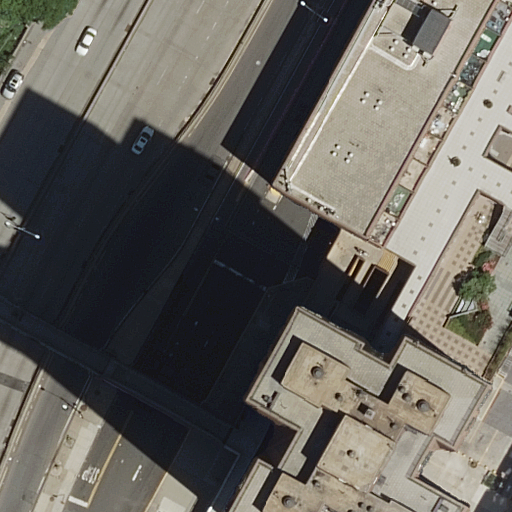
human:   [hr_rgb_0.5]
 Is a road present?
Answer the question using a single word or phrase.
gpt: yes

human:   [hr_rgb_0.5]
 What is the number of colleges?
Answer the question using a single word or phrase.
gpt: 1

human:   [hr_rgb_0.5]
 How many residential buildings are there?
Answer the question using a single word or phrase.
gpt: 2

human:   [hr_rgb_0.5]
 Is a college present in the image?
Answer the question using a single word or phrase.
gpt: yes

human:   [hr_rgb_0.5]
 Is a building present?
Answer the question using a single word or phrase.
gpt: yes

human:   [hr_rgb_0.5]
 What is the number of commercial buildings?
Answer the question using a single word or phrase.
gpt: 0

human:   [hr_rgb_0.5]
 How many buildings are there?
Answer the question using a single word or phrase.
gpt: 2

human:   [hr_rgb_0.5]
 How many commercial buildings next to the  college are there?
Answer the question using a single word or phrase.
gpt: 0

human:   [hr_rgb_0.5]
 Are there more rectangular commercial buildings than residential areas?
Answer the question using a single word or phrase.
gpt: no

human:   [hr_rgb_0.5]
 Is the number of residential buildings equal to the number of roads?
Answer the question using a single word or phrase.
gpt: no

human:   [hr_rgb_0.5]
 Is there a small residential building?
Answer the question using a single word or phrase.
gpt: no

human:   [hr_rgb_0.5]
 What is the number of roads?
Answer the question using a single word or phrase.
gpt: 22

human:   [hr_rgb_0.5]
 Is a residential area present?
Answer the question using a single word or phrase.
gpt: yes

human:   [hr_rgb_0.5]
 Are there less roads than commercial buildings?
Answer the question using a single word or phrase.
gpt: no

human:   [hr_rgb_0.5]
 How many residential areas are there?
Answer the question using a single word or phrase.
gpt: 1

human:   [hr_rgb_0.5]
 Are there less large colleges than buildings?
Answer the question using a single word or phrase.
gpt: yes

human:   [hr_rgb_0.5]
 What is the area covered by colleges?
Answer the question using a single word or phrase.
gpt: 0m2

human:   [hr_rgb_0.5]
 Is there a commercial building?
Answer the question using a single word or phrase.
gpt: no

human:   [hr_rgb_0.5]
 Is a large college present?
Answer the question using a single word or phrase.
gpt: no

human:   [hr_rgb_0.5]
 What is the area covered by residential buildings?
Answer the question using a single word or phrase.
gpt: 9059m2

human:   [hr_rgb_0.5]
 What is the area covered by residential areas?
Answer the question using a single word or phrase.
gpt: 10321m2

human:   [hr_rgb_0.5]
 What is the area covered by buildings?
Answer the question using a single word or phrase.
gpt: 9059m2

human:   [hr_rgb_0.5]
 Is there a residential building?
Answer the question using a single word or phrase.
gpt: yes

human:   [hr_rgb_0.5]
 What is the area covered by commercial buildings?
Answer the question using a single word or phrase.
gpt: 0m2

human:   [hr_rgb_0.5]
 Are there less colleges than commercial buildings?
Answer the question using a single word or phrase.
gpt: no

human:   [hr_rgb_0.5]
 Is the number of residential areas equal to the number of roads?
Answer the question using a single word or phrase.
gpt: no

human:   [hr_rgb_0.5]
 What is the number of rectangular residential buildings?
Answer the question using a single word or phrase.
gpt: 0

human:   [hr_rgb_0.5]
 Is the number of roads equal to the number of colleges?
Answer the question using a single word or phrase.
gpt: no

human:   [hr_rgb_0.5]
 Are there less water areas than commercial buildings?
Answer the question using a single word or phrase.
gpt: no

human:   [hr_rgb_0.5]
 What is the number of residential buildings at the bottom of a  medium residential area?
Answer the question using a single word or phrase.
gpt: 0

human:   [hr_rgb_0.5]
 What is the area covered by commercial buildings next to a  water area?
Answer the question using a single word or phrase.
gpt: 0m2

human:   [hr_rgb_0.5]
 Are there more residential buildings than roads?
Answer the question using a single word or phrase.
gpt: no

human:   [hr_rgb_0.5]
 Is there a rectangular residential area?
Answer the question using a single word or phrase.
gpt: no

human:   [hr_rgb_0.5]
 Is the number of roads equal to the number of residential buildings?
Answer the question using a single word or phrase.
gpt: no

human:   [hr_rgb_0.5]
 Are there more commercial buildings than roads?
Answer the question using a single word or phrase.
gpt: no

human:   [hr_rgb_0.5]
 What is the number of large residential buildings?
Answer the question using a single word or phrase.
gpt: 2

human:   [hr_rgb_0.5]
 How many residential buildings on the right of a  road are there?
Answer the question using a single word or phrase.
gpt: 2

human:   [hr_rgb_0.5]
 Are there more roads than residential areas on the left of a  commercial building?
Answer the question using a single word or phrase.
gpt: yes

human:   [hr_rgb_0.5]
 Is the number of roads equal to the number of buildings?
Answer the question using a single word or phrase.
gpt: no

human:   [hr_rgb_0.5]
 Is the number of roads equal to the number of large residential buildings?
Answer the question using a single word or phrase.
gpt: no

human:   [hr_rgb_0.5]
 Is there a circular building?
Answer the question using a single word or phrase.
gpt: no

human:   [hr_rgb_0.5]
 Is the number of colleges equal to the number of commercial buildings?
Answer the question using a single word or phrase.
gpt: no

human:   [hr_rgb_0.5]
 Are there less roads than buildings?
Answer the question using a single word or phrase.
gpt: no

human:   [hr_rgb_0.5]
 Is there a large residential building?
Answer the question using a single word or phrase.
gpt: yes

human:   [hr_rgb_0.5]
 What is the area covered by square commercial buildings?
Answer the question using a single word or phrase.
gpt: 0m2

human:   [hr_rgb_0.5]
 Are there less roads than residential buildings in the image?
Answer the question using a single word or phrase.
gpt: no

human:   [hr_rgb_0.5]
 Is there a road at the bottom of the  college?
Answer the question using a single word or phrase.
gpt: yes

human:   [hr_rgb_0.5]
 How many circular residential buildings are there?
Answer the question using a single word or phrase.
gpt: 0

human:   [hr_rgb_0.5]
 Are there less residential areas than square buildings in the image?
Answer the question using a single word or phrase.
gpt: no

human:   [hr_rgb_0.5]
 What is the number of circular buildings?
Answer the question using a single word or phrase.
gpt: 0

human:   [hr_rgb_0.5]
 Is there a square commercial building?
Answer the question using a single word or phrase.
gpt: no

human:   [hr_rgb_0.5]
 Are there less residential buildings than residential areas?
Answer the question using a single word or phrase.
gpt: no

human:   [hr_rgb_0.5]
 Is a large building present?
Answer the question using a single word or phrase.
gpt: yes

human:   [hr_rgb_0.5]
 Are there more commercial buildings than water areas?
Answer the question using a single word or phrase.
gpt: no

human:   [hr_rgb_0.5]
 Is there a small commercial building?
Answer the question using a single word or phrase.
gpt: no

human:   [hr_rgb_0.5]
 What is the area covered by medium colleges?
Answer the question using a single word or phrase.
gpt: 0m2

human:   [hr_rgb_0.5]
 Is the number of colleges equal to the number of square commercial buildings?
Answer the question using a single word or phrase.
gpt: no

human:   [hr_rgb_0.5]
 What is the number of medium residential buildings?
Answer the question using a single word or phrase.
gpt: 0

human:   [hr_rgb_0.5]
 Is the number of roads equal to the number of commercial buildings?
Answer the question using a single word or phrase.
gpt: no

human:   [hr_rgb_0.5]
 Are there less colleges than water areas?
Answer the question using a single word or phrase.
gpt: no

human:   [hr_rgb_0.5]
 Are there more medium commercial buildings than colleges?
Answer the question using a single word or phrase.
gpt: no

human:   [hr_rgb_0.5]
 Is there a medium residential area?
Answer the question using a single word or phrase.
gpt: no

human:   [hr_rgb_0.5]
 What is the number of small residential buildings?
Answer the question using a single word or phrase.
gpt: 0

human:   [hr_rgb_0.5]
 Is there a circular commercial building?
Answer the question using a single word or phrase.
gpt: no